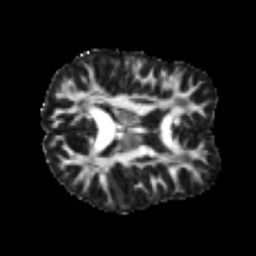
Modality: FA
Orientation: axial
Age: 24
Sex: female
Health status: healthy
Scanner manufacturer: siemens
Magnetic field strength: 3 T
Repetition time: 3.6 s
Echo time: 0.092 s